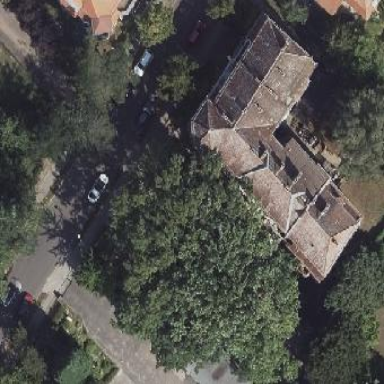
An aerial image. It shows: Residential building with half-hipped roof shape.